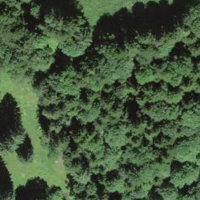
EUNIS habitat code: 44
Species observed at this site:
Geum rivale